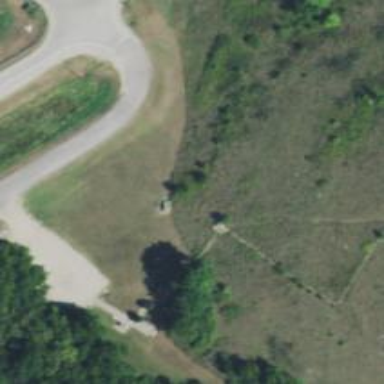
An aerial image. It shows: Memorial tank with historic significance.